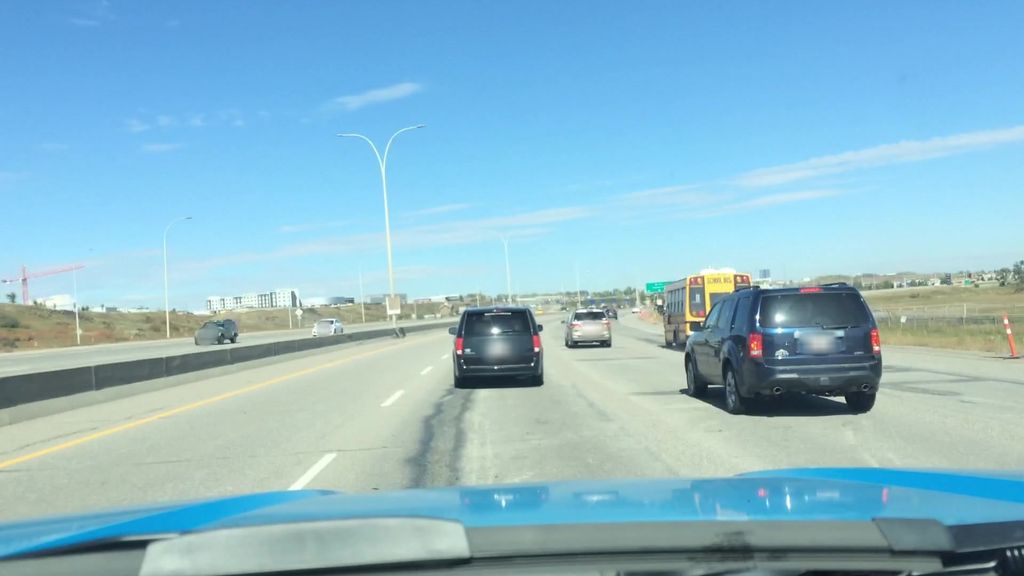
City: calgary